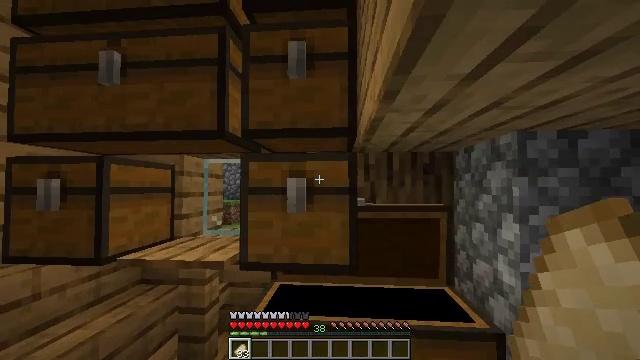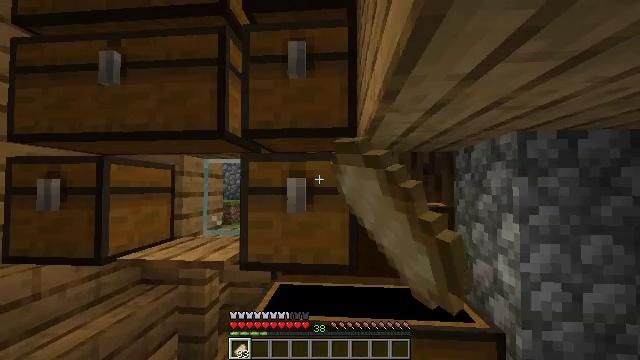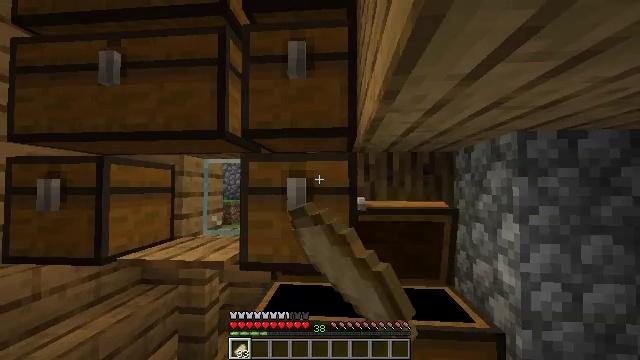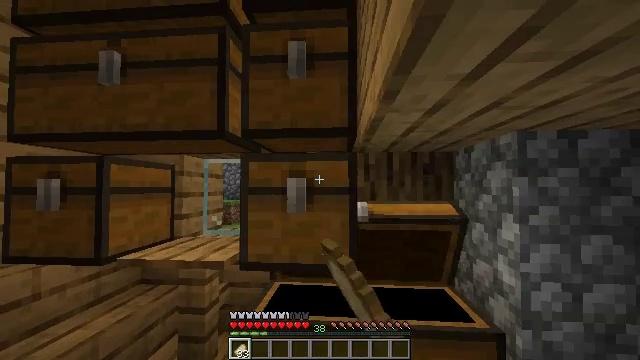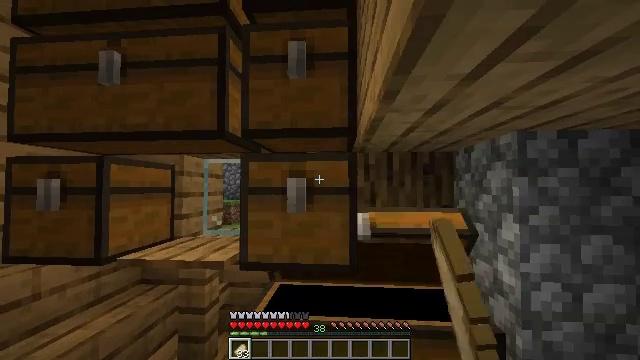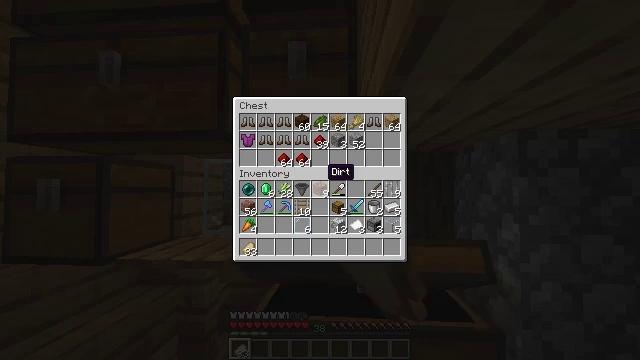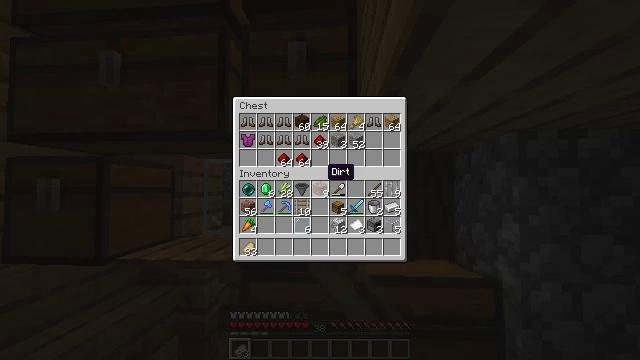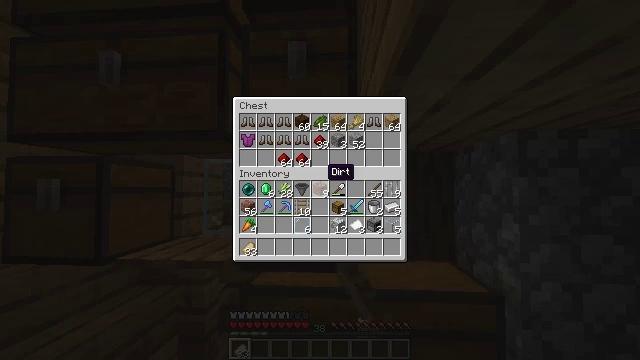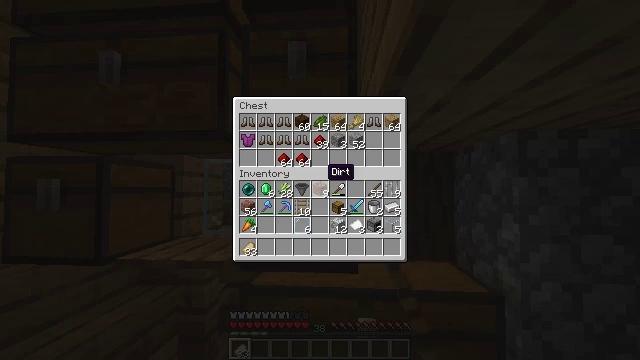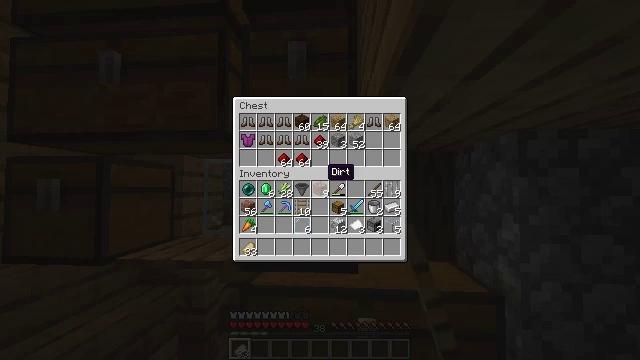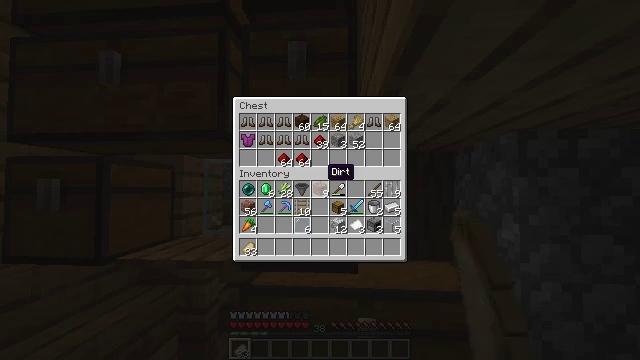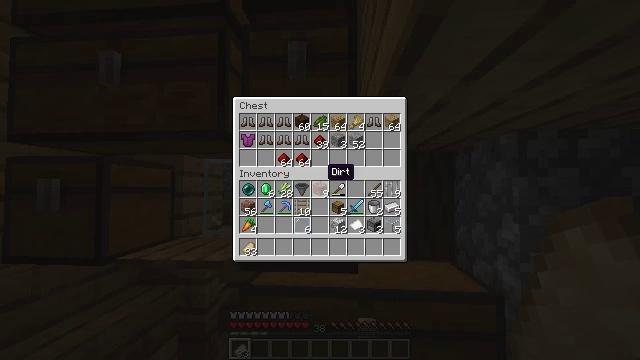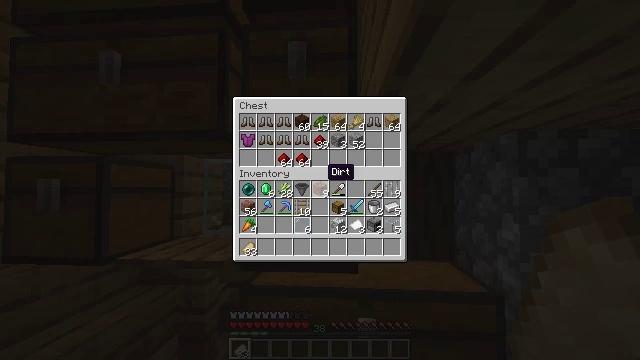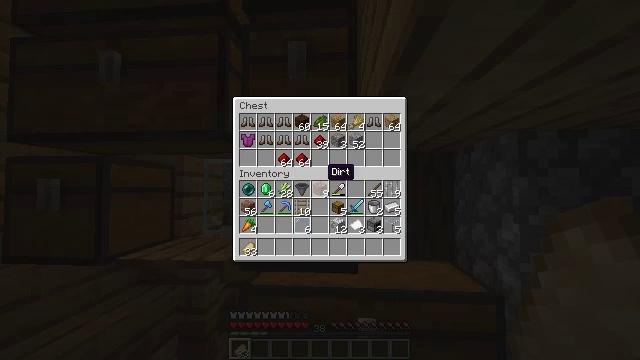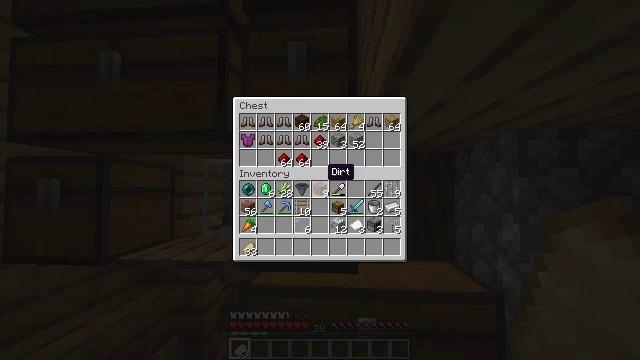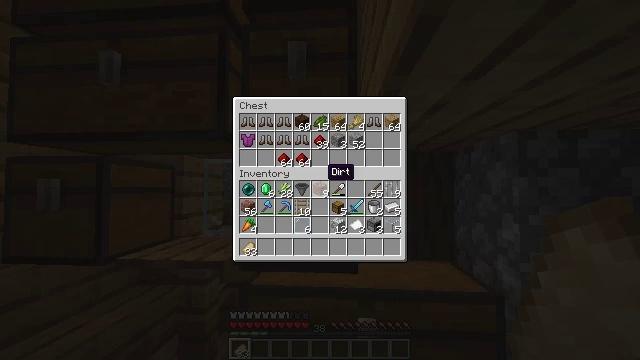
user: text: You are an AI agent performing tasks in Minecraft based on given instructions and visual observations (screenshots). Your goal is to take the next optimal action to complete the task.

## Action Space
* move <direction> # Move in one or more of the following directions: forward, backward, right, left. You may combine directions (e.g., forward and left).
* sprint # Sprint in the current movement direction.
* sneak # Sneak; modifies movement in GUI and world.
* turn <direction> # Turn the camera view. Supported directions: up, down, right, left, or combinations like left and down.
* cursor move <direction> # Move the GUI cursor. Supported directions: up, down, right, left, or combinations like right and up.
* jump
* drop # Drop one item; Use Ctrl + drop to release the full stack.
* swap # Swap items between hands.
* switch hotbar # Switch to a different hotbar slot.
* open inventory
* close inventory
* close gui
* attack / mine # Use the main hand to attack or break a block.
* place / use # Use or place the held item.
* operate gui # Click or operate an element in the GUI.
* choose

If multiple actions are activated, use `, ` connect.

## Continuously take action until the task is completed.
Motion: motion action
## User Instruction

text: Drop a pair of leather boots.
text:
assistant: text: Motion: use / place
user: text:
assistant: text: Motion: use / place
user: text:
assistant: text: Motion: use / place
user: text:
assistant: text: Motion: use / place
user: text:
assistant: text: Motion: open gui
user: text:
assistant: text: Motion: no_op
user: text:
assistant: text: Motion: no_op
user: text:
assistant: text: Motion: no_op
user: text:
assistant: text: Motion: no_op
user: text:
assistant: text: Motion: no_op
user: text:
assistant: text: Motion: no_op
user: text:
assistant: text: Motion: no_op
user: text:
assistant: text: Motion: no_op
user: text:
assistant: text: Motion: no_op
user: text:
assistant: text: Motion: no_op
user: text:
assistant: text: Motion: no_op
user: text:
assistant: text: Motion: no_op
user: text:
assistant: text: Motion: no_op
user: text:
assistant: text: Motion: no_op
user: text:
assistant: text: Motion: no_op
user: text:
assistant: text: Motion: cursor move up
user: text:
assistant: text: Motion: cursor move up
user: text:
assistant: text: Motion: no_op
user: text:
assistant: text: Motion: no_op
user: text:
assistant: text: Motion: no_op
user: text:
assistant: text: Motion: no_op
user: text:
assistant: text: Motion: no_op
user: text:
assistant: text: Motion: sneak
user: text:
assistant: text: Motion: sneak
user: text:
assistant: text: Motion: sneak